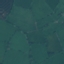
Label: Pasture